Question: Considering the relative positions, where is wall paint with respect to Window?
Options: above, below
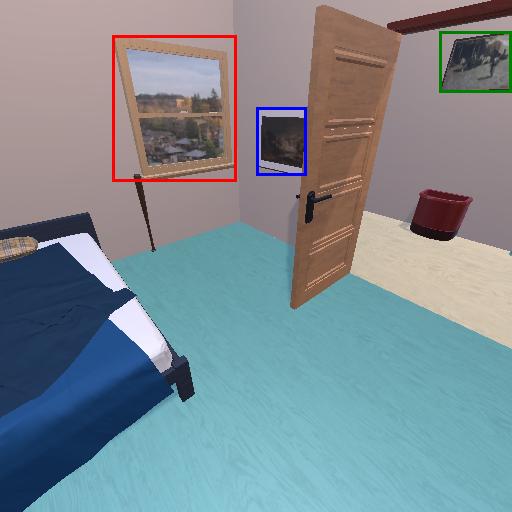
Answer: above